Interaction volume radius: 5 \u00c5
Interaction volume height: 10 \u00c5
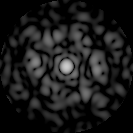
Disorder parameter: 0.8392